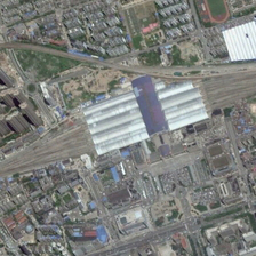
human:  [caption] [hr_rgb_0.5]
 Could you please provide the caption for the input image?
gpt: The White House is a railway station.

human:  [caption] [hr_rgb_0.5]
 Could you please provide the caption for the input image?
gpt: The White House is the railway station.

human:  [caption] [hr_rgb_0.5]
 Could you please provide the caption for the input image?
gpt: The White House is the railway station.

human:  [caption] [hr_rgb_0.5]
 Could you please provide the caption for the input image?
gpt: The White House is the railway station.

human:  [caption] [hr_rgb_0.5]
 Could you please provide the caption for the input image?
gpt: The White House is the railway station.